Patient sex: M
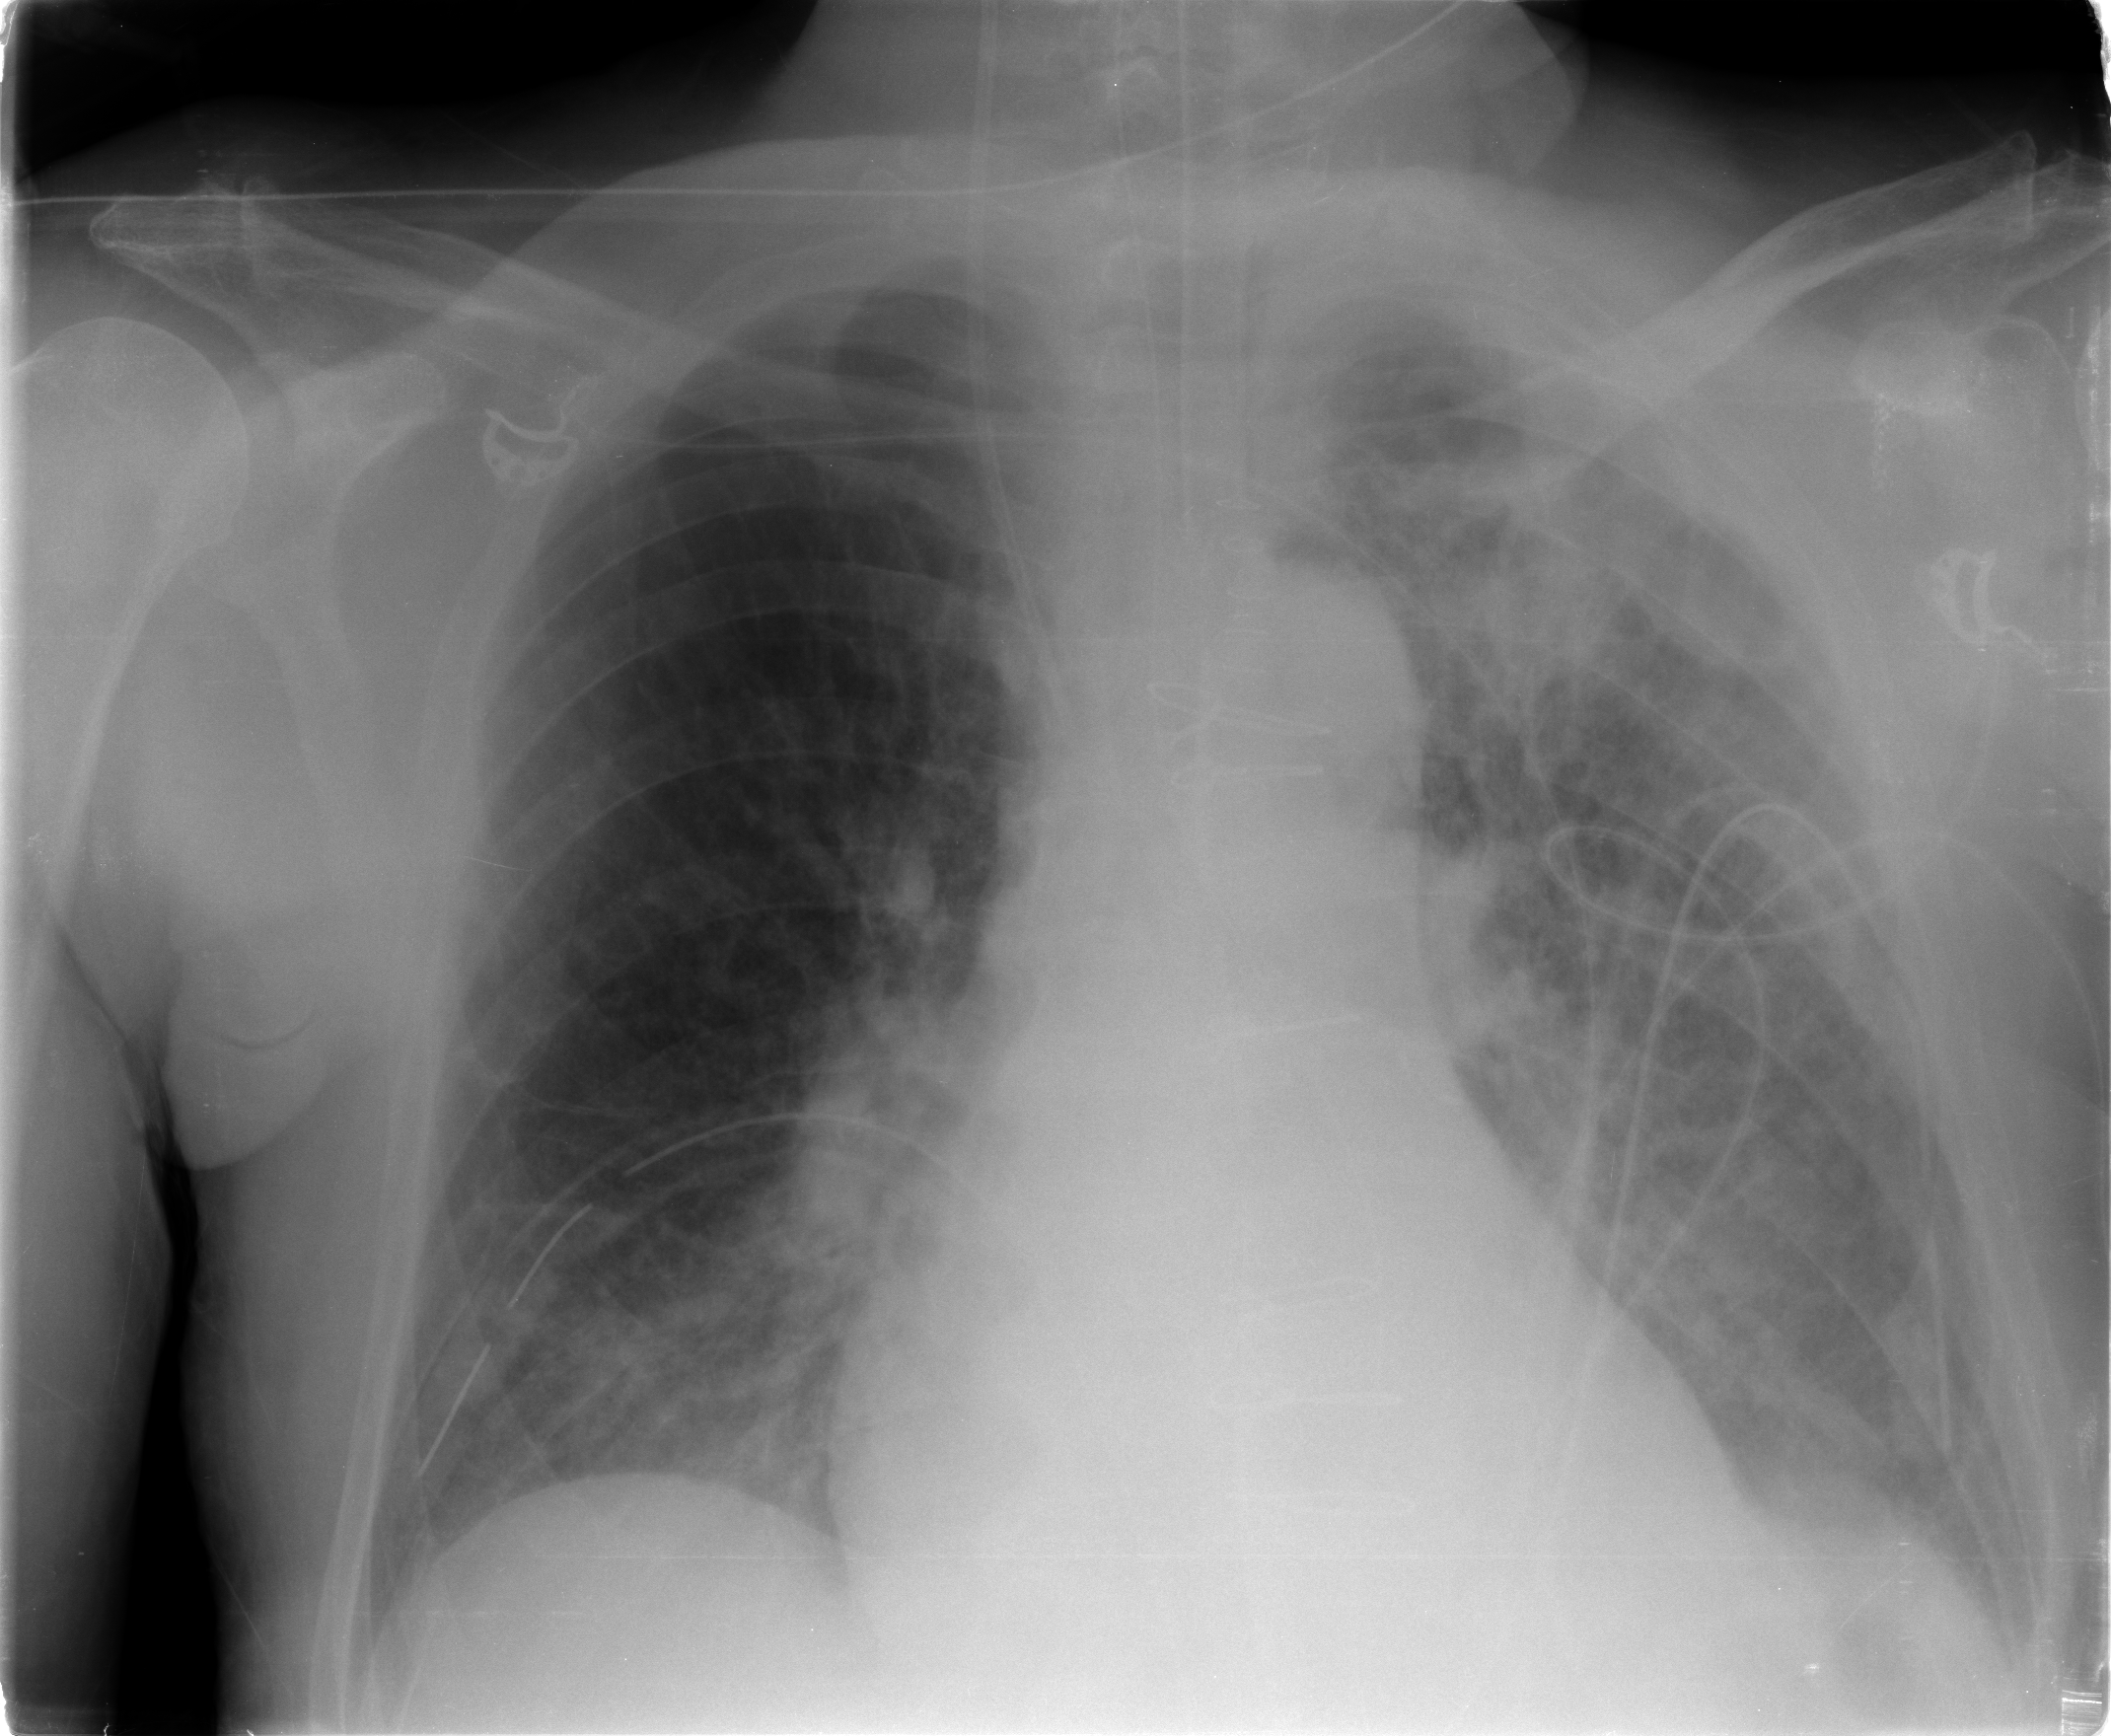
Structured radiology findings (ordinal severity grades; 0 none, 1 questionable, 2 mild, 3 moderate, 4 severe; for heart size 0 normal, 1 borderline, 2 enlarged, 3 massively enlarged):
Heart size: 2
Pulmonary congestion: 2
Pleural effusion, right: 0
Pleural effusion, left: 1
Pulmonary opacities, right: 2
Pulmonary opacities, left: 3
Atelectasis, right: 2
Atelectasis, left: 2